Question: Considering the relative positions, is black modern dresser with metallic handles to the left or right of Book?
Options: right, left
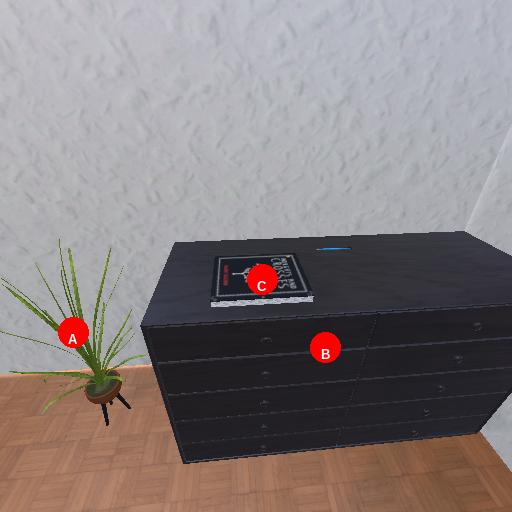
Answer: right